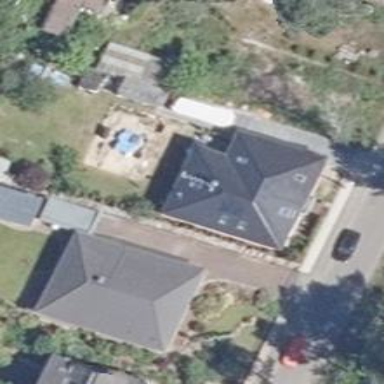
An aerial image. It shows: Detached building.